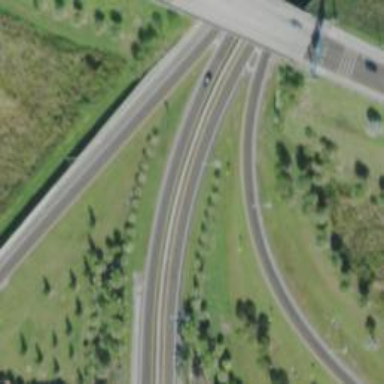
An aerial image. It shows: Double trumpet junction on motorway link.